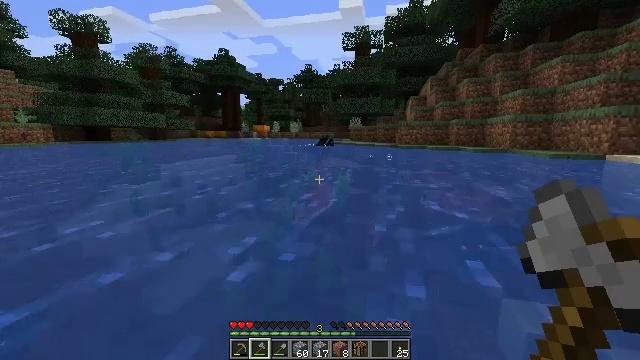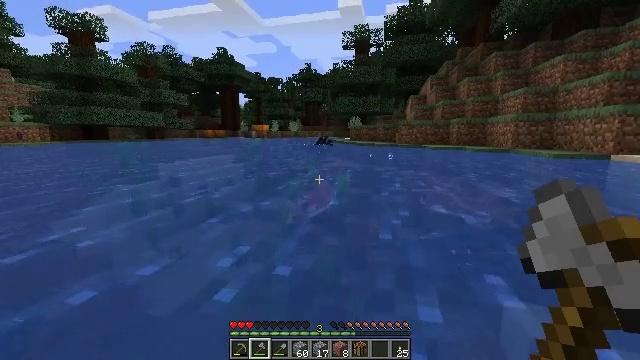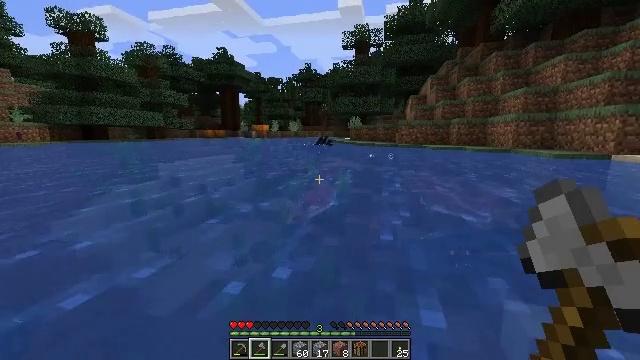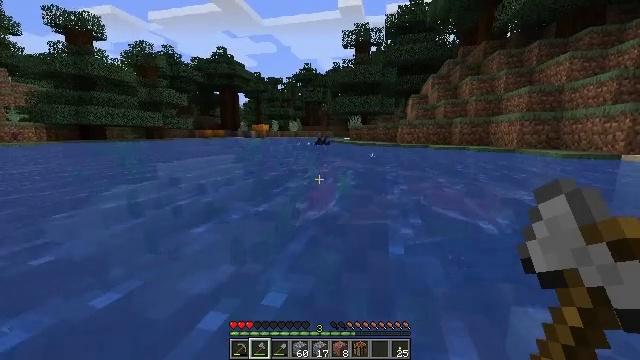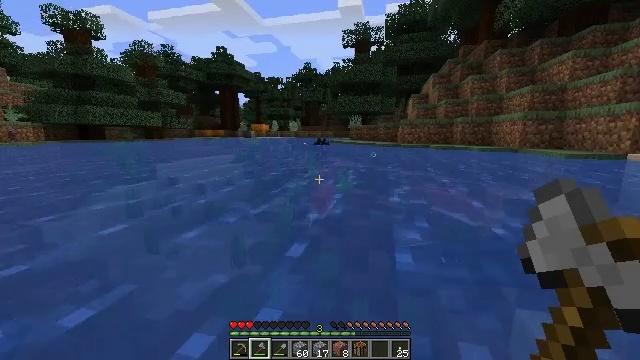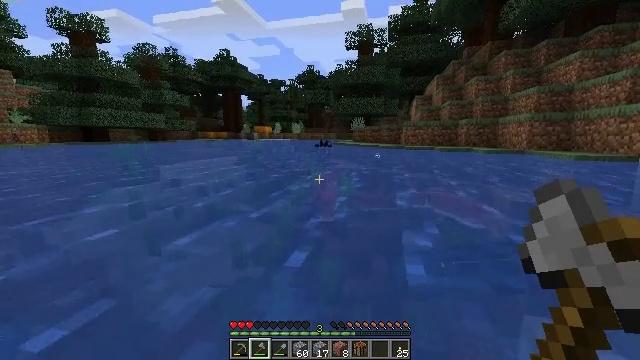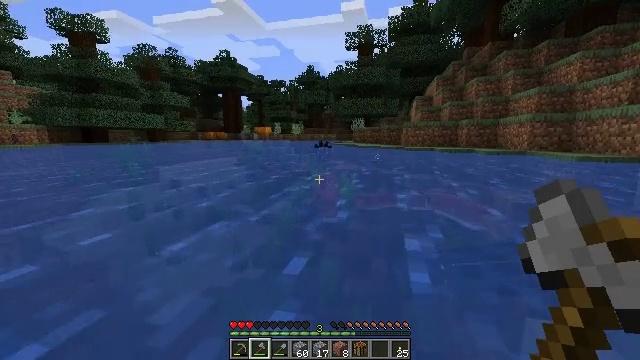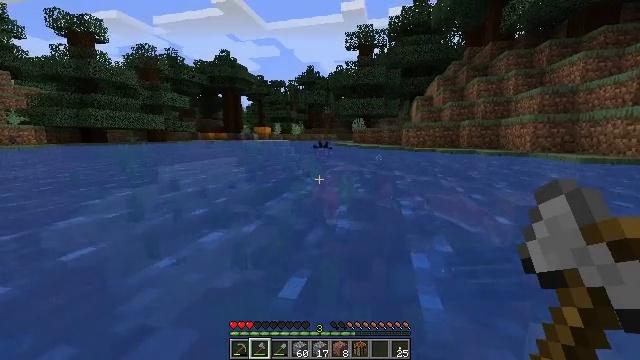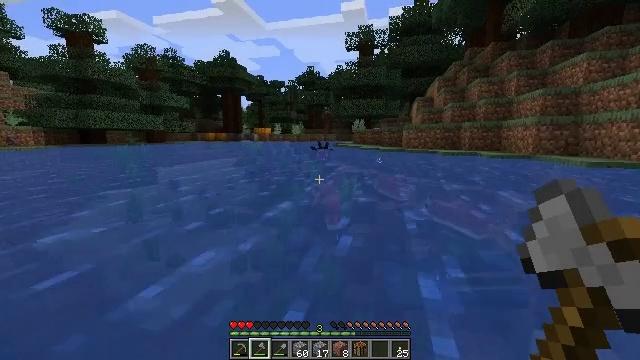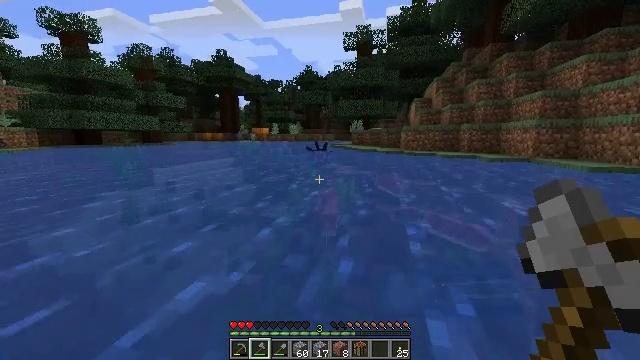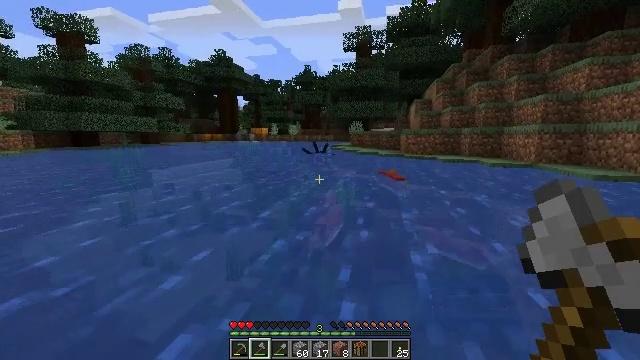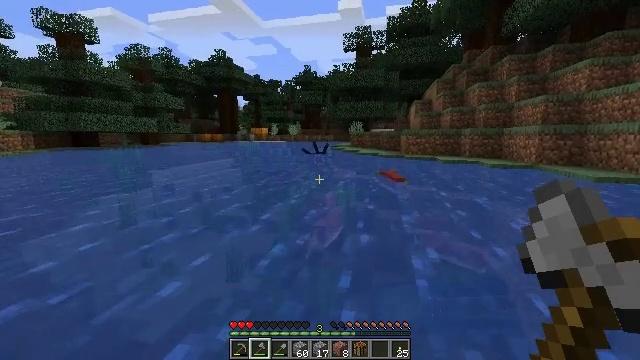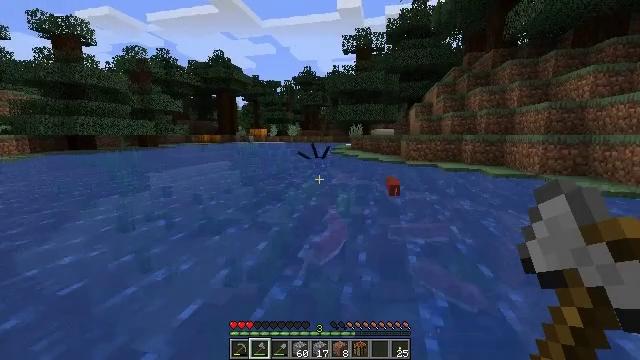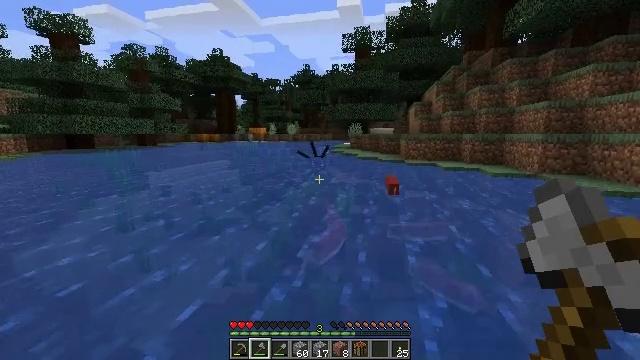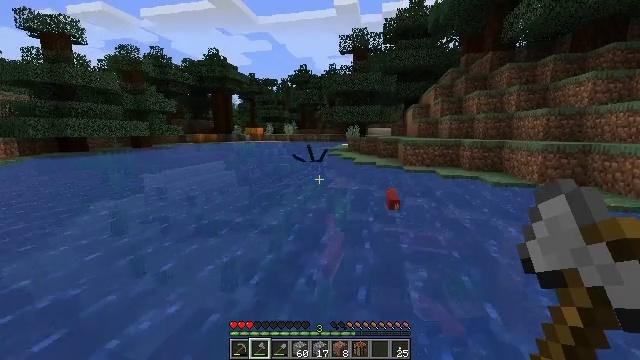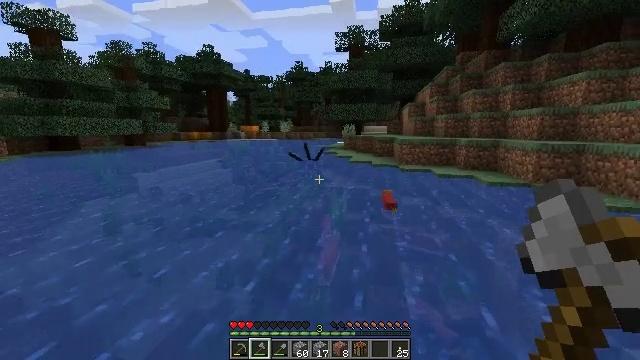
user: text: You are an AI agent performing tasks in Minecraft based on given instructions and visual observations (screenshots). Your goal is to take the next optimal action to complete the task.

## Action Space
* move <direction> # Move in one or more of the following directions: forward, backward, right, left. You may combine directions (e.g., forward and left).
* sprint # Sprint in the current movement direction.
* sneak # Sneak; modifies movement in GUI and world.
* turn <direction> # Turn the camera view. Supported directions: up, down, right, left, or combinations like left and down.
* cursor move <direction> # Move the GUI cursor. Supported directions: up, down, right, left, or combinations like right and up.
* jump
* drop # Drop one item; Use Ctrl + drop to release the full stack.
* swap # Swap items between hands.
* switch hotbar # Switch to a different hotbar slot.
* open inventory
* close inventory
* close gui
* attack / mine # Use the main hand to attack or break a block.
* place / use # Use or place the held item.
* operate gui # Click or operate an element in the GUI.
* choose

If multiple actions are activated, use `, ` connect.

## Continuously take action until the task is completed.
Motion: motion action
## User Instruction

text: Hunt a salmon.
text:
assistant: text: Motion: move forward
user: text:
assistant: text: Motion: move forward
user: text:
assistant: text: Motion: move forward
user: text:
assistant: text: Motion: move forward
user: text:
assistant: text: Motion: move forward
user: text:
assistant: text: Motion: move forward, jump
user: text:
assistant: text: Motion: move forward, jump
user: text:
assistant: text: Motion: move forward, jump
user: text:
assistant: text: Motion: move forward, jump
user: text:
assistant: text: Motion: move forward, jump
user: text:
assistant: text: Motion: move forward, jump
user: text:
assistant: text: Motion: move forward, jump
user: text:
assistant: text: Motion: move forward, jump
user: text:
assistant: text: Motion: move forward, jump
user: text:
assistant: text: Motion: move forward
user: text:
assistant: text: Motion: move forward, turn right
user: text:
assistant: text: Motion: move forward, turn right
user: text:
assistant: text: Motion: move forward, turn right
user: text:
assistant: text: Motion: move forward, turn right
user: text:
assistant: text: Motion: move forward
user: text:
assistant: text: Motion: move forward
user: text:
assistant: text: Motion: move forward, turn right
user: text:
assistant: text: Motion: move forward, turn right
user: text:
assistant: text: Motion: move forward, turn right
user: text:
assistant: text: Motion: move forward
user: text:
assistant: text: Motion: move forward
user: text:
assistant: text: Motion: move forward
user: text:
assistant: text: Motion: move forward, turn right
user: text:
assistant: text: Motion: move forward, turn right and down
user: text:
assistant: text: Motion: move forward, turn right and down